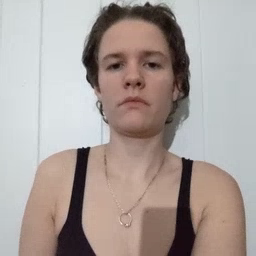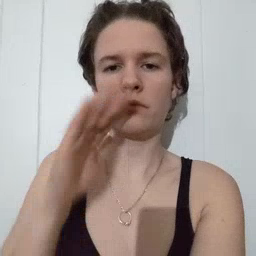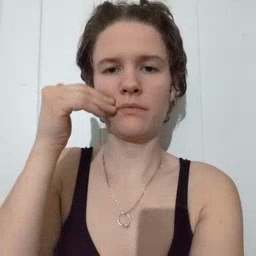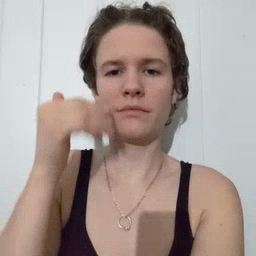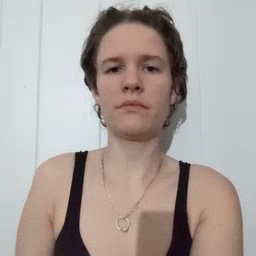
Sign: smile